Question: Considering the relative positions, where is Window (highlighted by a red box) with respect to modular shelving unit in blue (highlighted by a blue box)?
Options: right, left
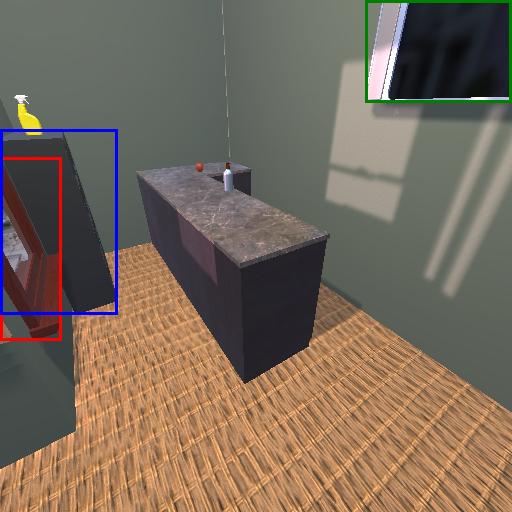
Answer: right